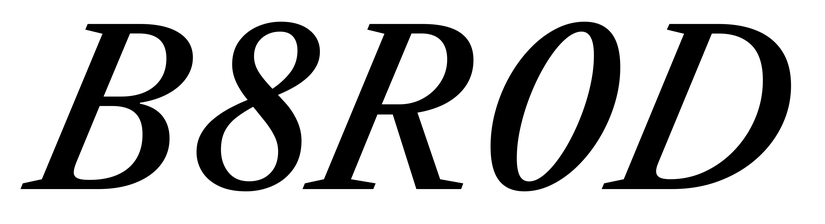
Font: LibreCaslonText-Italic_Medium_Italic